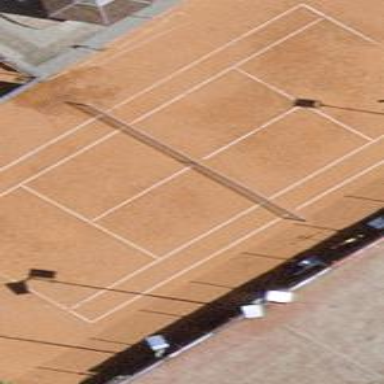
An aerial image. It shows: Tennis court in leisure pitch.